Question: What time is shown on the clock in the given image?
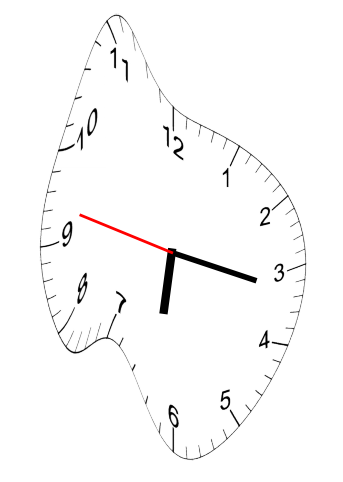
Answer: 06:16:47